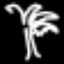
Label: palm tree